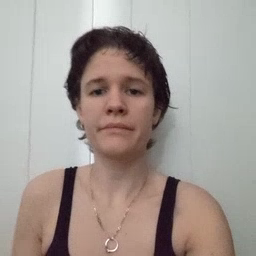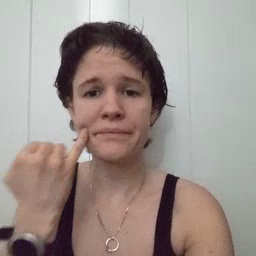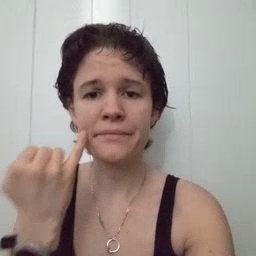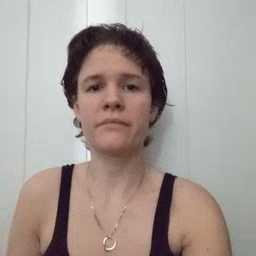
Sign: if